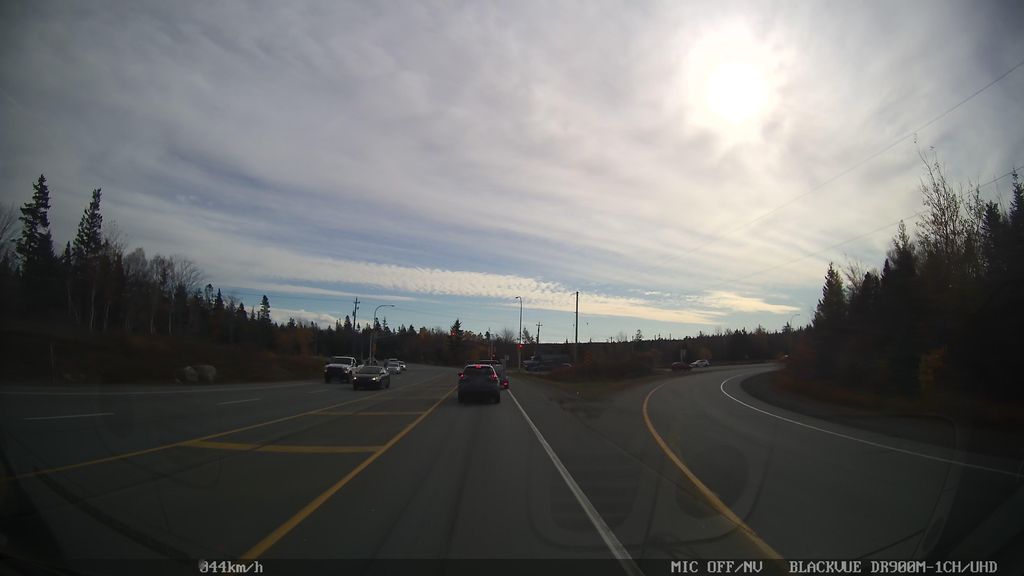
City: halifax